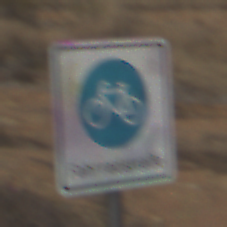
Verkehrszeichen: BeginnFahrradstrasse
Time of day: Midday
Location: Outdoor (Nature)
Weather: PartlyCloudy
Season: NotSpecified
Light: Natural